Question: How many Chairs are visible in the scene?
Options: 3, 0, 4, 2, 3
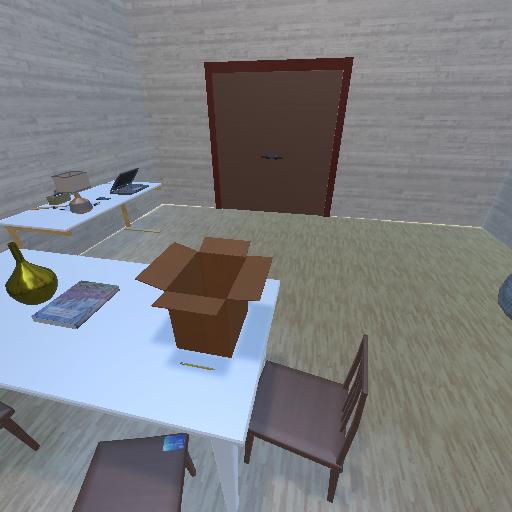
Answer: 3